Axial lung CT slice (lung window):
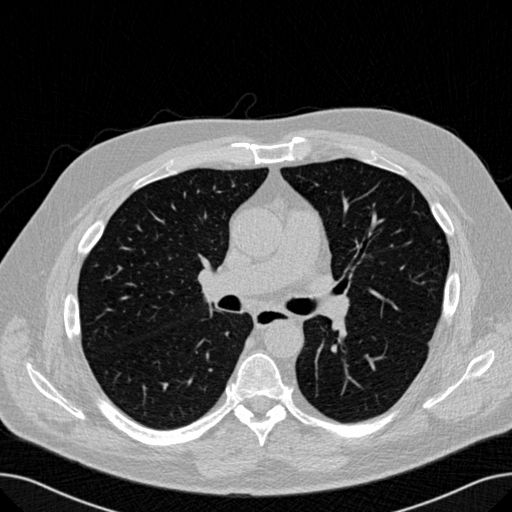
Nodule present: no